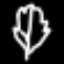
Label: leaf